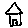
Label: house